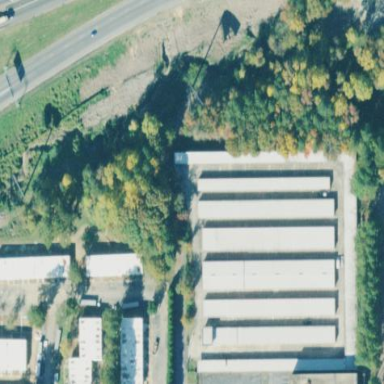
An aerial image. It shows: Warehouse.